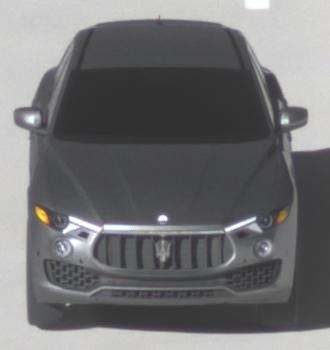
Make: Maserati
Model: Levante GT Hybrid
Detailed model: Levante
Model produced from: 2021/07
Model produced until: 2022/10
Doors: 4
Color: gray
Road condition: wet road
Daytime: morning or afternoon
Contrast: high contrast